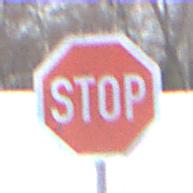
Verkehrszeichen: Stop
Umgebung: Outdoor, Nature
Tageszeit: MorningAfternoon
Wetter: PartlyCloudy
Licht: Natural
Jahreszeit: Winter
Kontrast: HighContrast